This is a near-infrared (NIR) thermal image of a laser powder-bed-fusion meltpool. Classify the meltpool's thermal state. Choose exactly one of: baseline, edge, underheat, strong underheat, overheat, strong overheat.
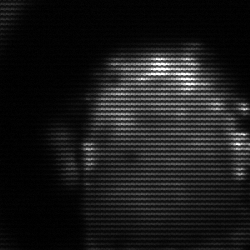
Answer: baseline